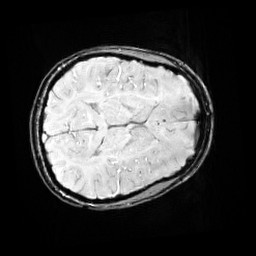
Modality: SWI
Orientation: axial
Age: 12
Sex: female
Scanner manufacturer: siemens
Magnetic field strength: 3 T
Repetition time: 0.027 s
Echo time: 0.02 s